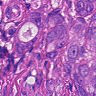
Metastatic tissue present: yes